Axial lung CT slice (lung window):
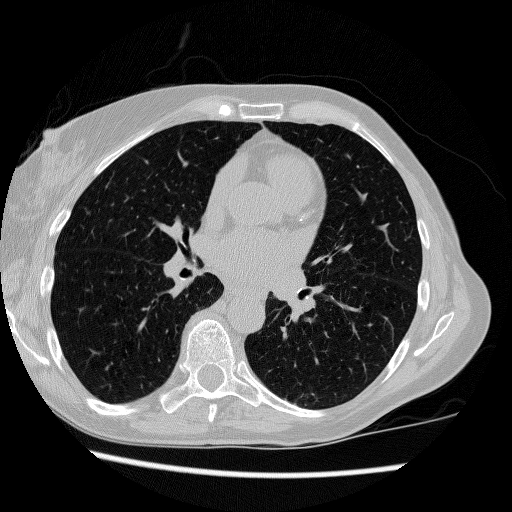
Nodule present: no